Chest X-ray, PA view. Patient: 46 years old, sex F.
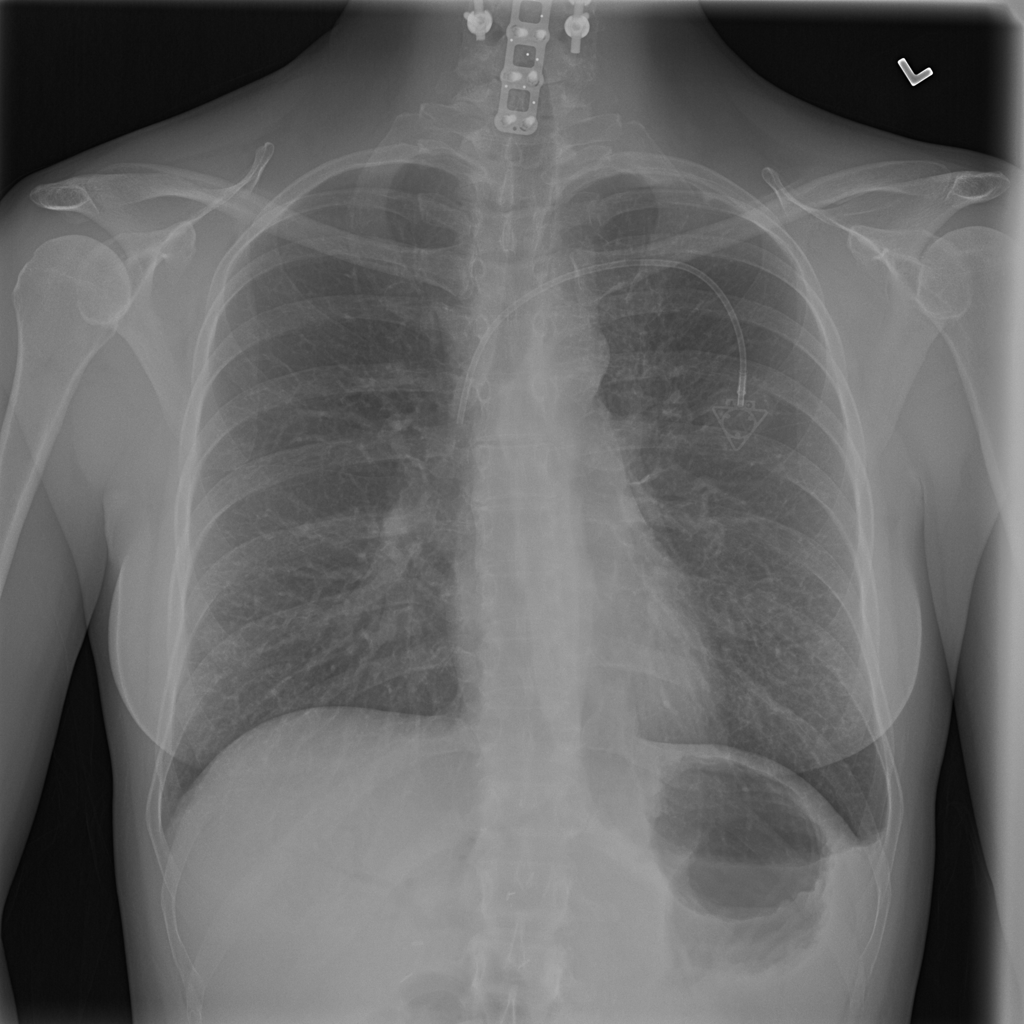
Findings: Infiltration